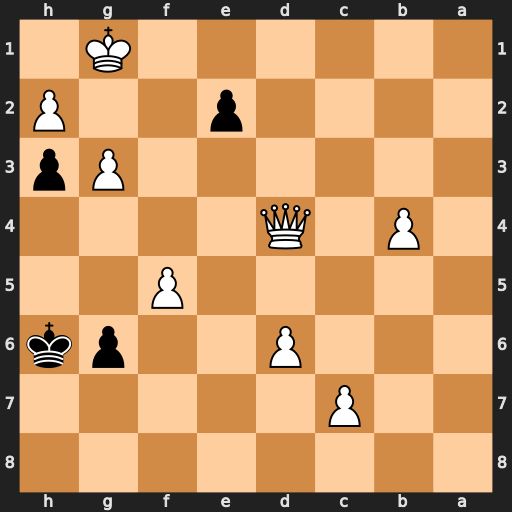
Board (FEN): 8/2P5/3P2pk/5P2/1P1Q4/6Pp/4p2P/6K1
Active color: b
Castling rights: -
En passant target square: -
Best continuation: e1=Q#